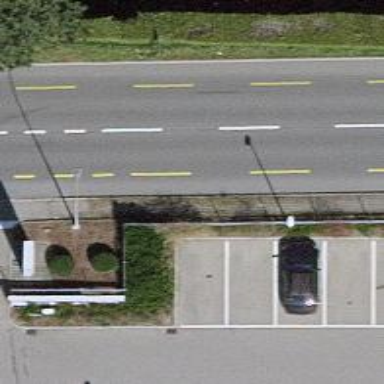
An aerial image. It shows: Hedge barrier.